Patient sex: M
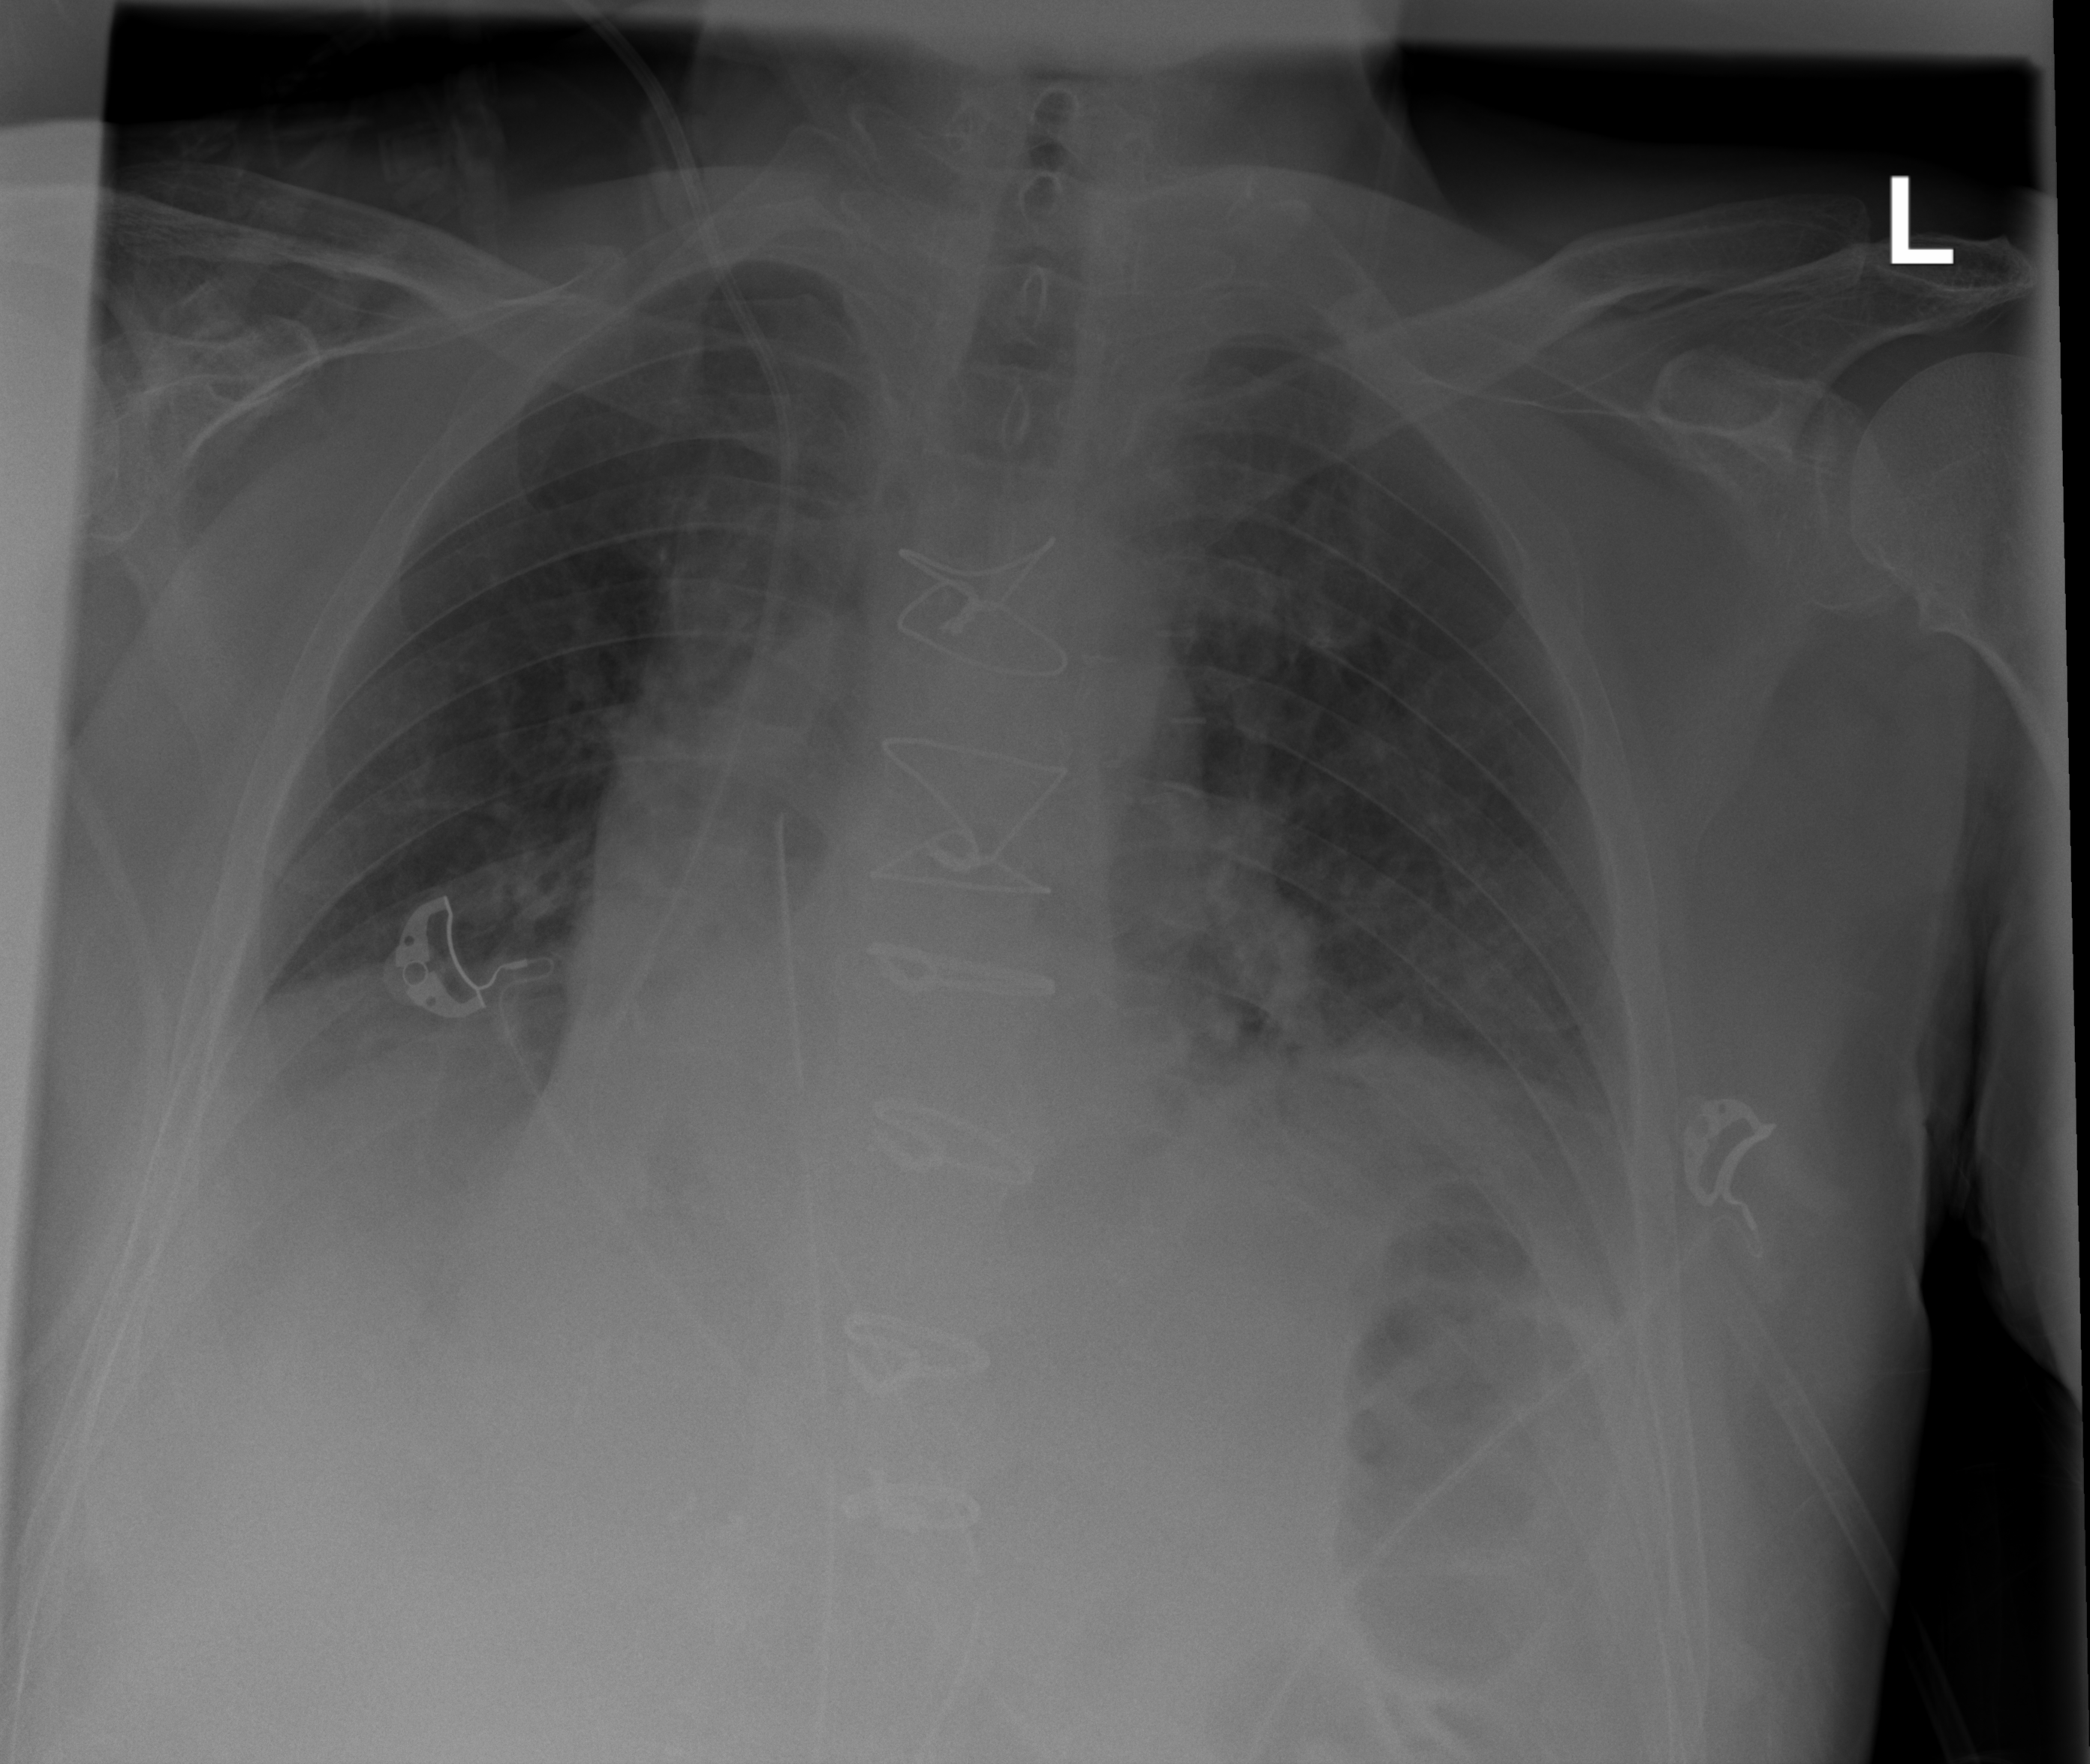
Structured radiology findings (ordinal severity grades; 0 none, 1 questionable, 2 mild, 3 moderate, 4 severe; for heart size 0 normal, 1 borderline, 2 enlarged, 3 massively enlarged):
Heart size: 2
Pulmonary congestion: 1
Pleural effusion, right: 2
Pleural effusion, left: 2
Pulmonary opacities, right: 0
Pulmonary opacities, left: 2
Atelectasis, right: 2
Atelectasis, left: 2